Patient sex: M
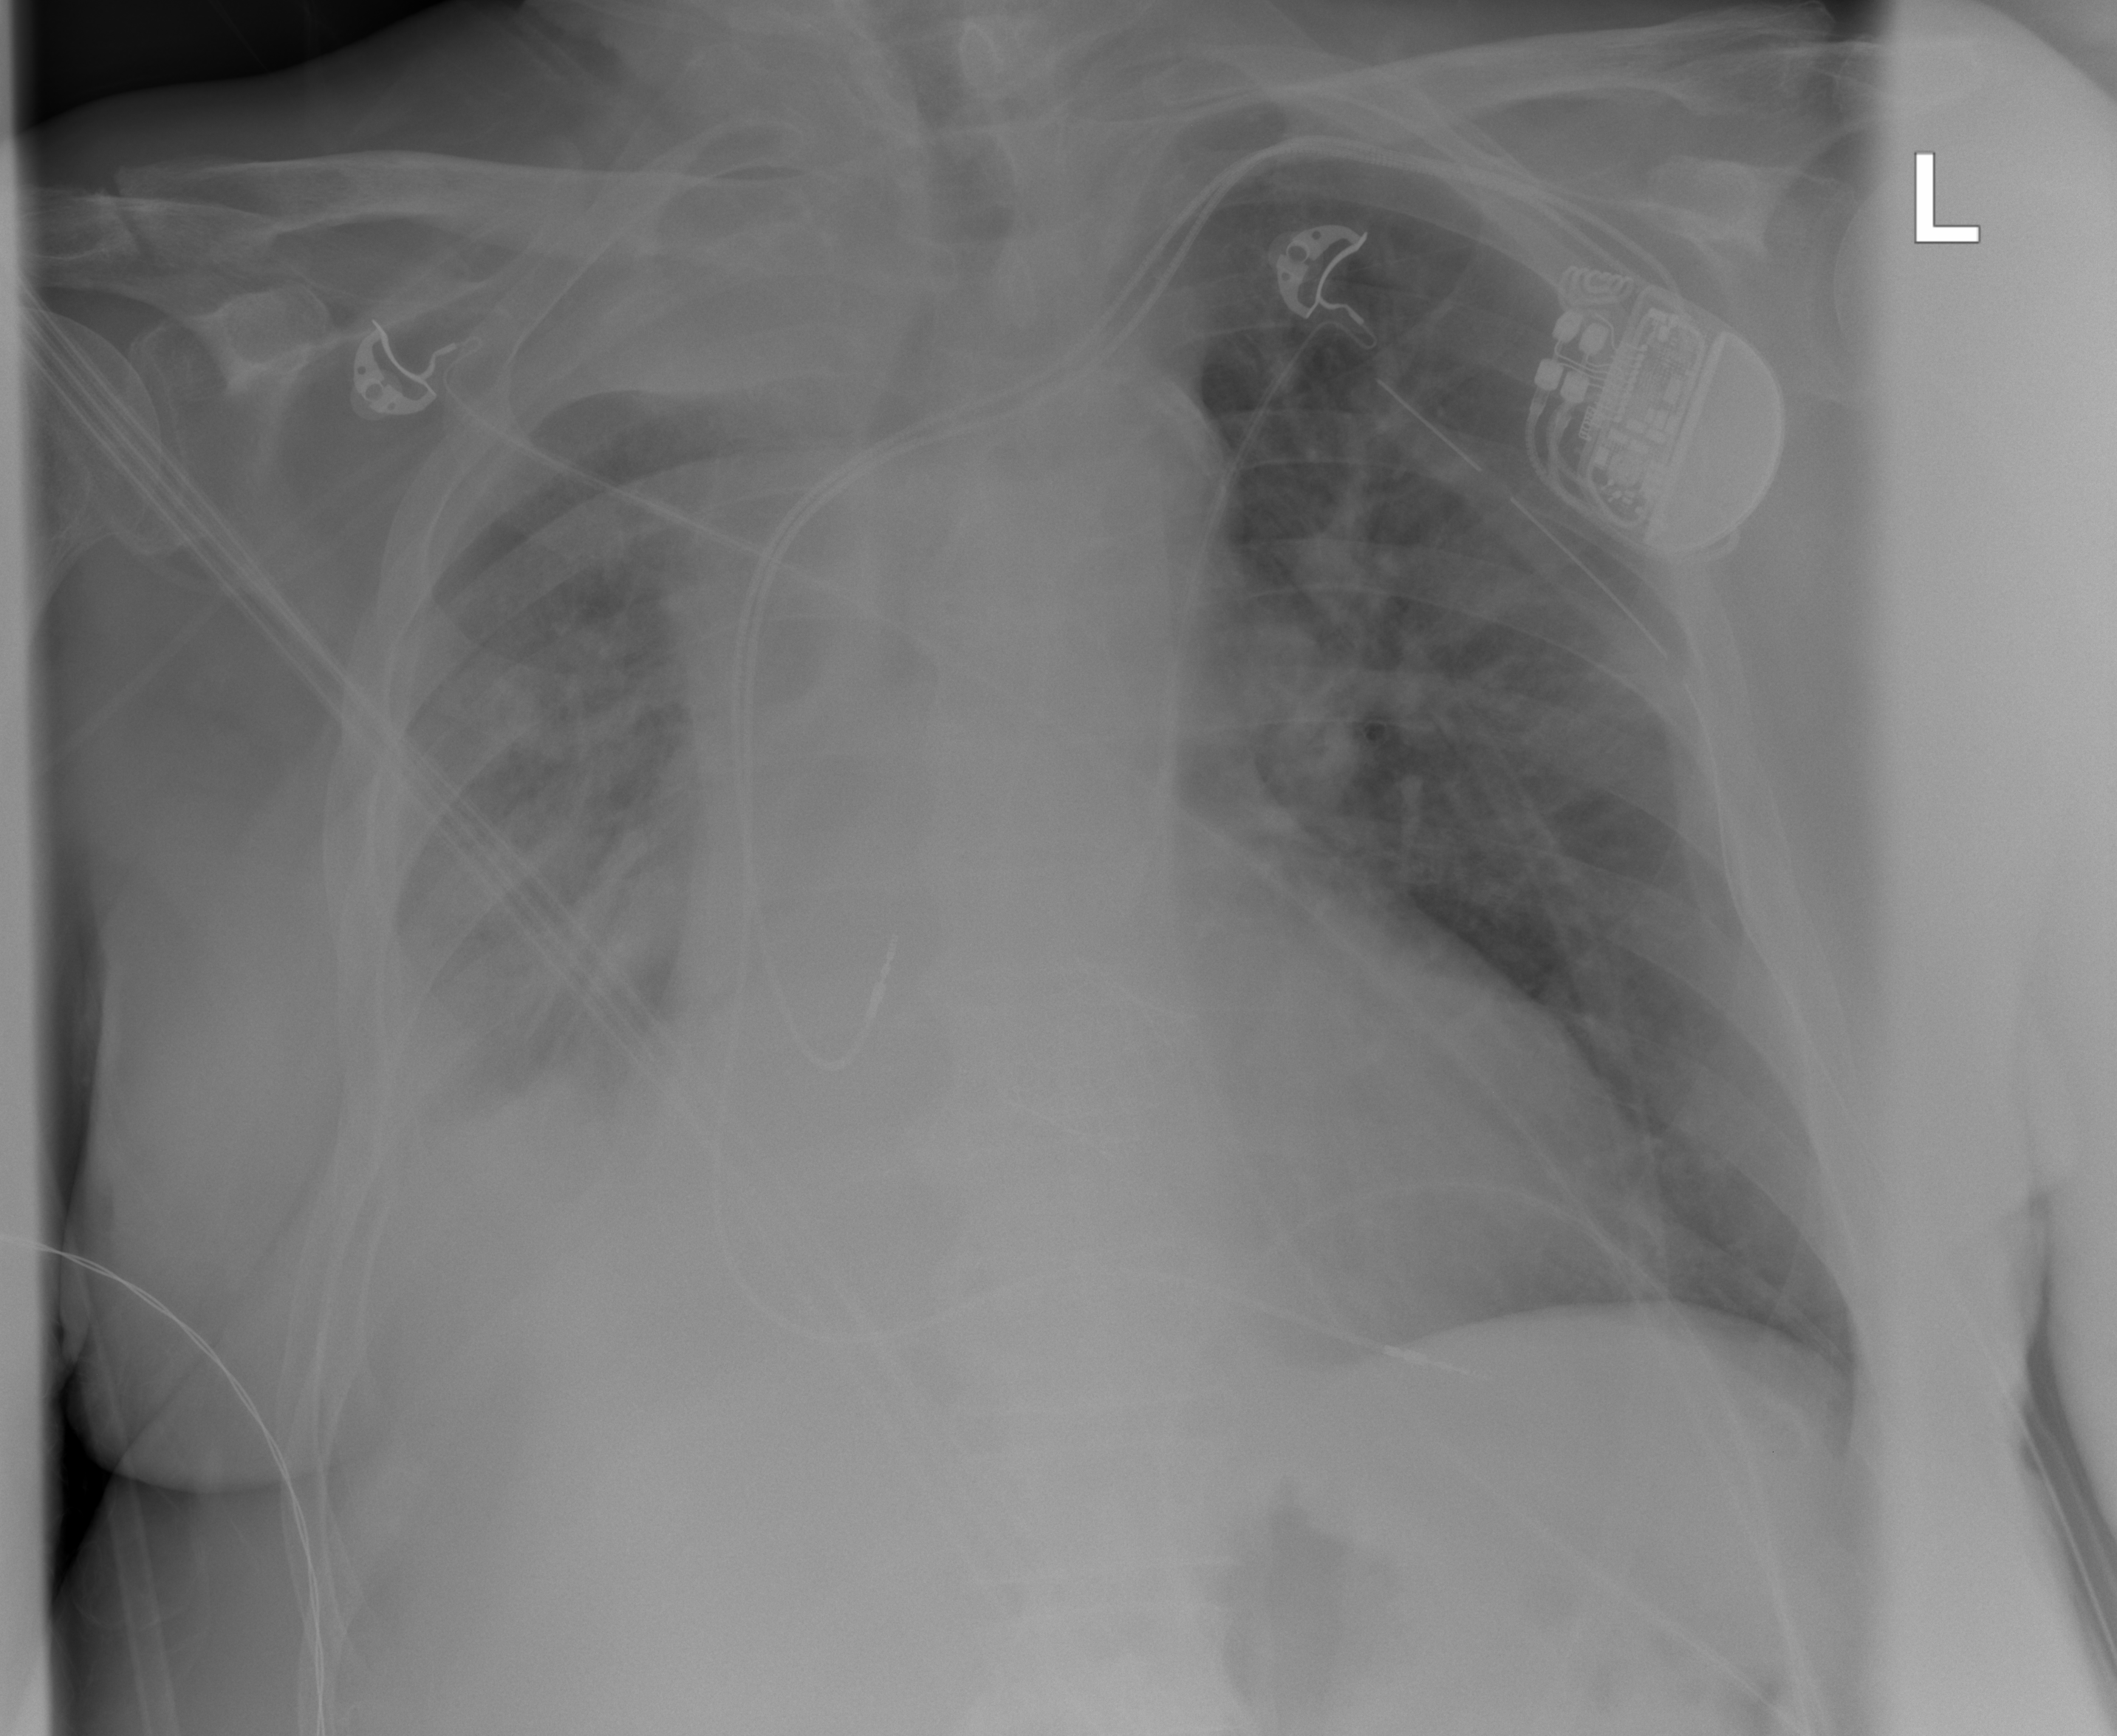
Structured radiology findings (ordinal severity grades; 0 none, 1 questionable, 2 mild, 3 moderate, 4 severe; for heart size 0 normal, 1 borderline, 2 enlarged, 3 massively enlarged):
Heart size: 2
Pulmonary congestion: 2
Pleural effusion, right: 3
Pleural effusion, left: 2
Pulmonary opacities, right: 2
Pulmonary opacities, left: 2
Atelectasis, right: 3
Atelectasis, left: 0